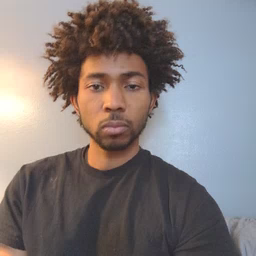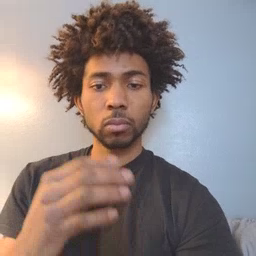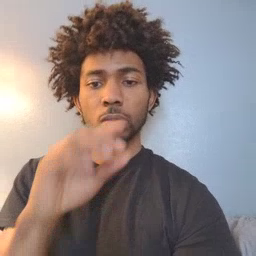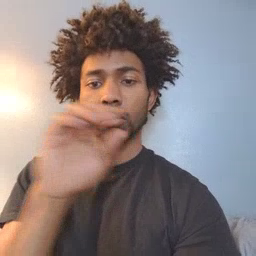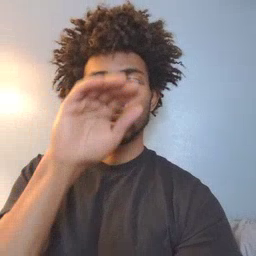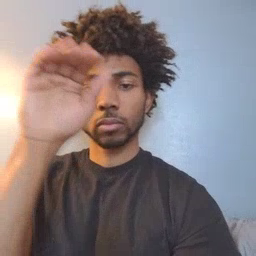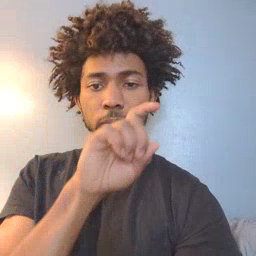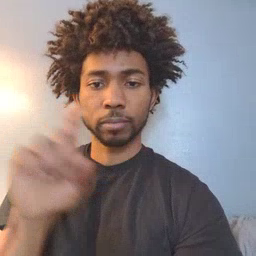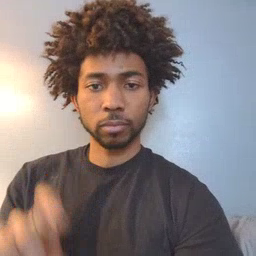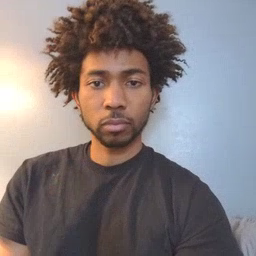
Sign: closet